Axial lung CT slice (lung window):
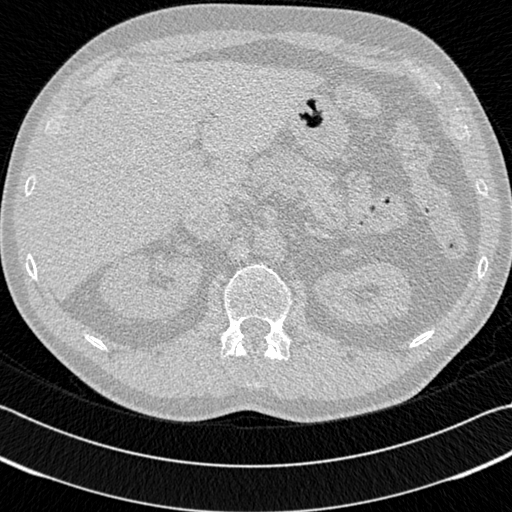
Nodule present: no